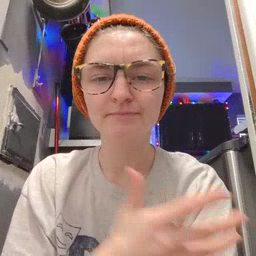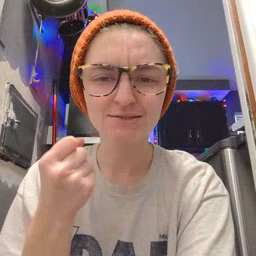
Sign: fast